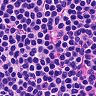
Metastatic tissue present: no